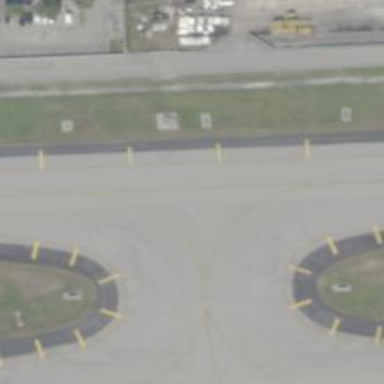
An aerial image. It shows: View of taxiway at the airport.